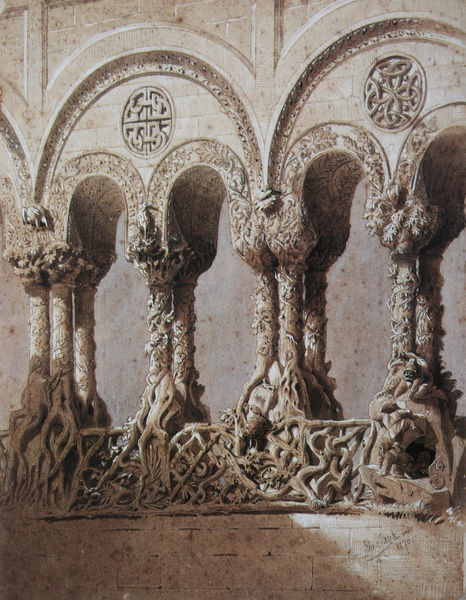
Titel: Unausgeführter Entwurf zu den Arkaden des Ritterhauses im Schloss Neuschwanstein
Künstler: Christian Jank
Schlagwörter: baum, blätter, schatten, vogel, weiß, aquarell, bäume, sand, ausschnitt, braun, grau, hell, kreide, licht, marmor, pfeiler, schwarz, skizze, stützen, säule, säulen, zeichen, zeichnung, gebäude, rose, tiere, zaun, malerei, muster, ornament, alt, profile, wand, architektur, rahmen, stein, steine, baumstamm, vögel, brüstung, sonne, pflanzen, kreis, rund, affe, ranken, balkon, relief, schrift, bogen, fassade, bündel, mauer, monochrom, vegetation, rand, sepia, rundbogen, stämme, detail, floral, ornamente, verzierung, geländer, gewächs, galerie, foto, fotografie, photographie, bögen, vier, arkade, geflecht, medaillon, moschee, orient, balustrade, wurzel, beton, kohle, schwarz weiß, kreise, zwickel, arkaden, kapitelle, photo, organisch, wappen, schnörkel, arabisch, doppelsäulen, kreuze, wurzeln, efeu, farbfoto, zwerggalerie, ionisch, simse, verschlungen, rundbögen, schlangen, ballustrade, ornamentik, phantasie, rötel, pflanzlich, arabien, osmanisch, klettern, fantasy, archivolte, affen, bauwerk, kronen, tympanon, nischen, blendbögen, medaillons, doppelbögen, architekturfotografie, überfangbogen, maurisch, keltisch, architekturfoto, märchenhaft, zwillingssäulen, mythisch, kapitele, vögle, kleinformat, fantastisch, frabfoto, maurische zeichen, wurzelähnliche säulenenden, marmorbau, zwikkel, gordischer knoten